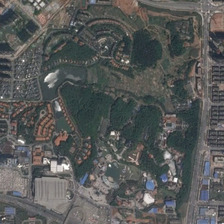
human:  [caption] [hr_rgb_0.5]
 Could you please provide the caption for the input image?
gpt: many buildings and green trees are in a park .

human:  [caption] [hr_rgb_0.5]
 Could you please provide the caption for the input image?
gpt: many buildings and green trees are in a park .

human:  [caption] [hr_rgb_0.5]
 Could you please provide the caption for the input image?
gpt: there are trees and buildings in a park .

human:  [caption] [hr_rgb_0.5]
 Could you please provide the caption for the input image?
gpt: there are many green trees .

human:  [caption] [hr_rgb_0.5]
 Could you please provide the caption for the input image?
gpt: there are trees and buildings in a park .